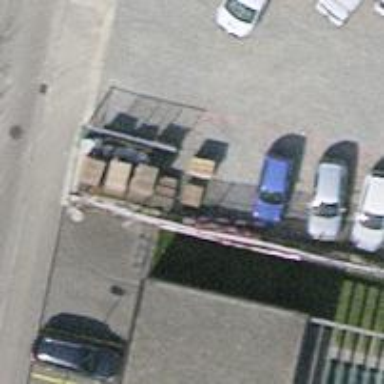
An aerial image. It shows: Bicycle parking facility.